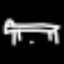
Label: bed